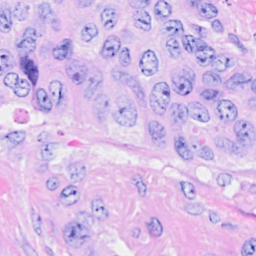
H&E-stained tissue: Breast